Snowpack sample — Loveland Pass, Silver Plume, Colorado, USA (2/11/26, 12:00 PM MST)
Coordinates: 39.663, -105.886
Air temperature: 35 °F
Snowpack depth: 82 cm
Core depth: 10 cm
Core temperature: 17.6 °F
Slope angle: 13°, slope face: 12°
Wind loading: high
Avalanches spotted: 1
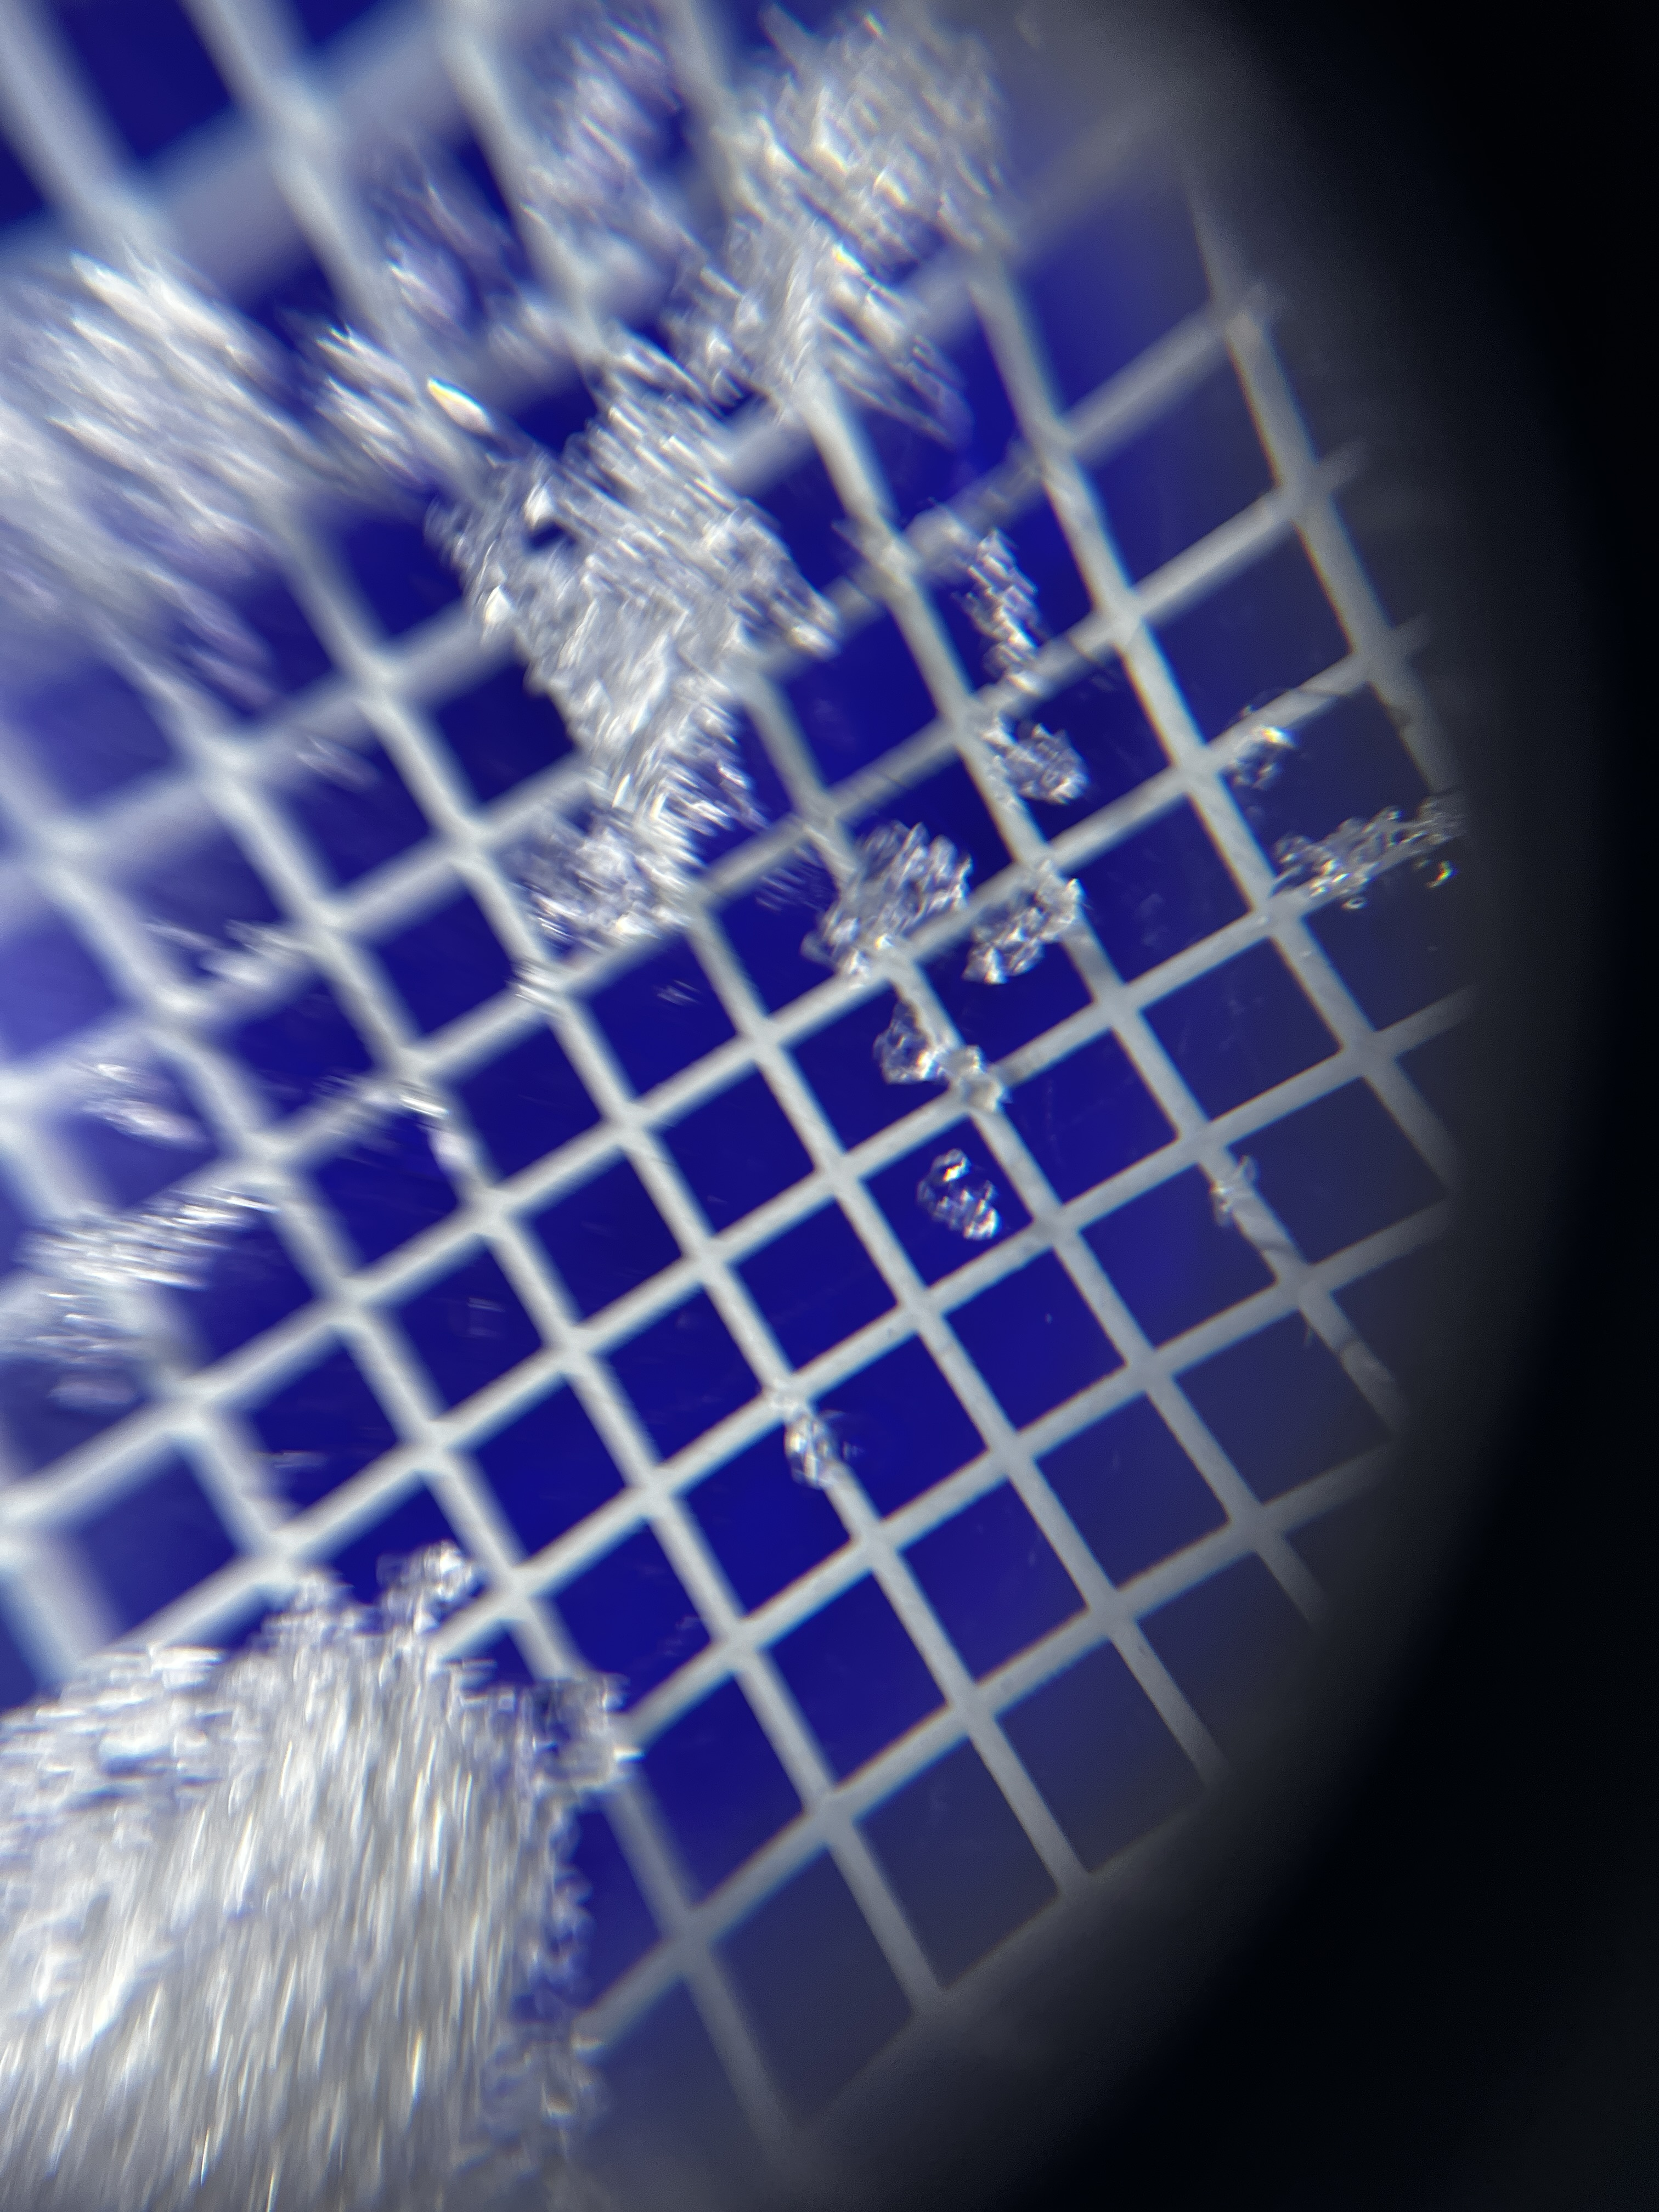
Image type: magnified_profile
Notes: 1 small avalanche spotted on the north side of the bowl, lots of wind loading